Field crop: maize
Growth stage: 2
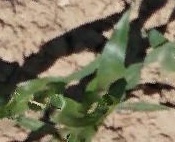
Species: maize